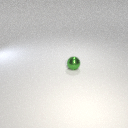
small green metal sphere